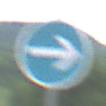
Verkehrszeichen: VorgeschriebeneFahrtrichtungHierRechts
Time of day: Midday
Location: Outdoor (RoadRail)
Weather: PartlyCloudy
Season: NotSpecified
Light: Natural